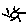
Label: sun